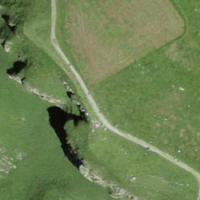
EUNIS habitat code: 26
Species observed at this site:
Aster alpinus
Plantago media